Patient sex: M
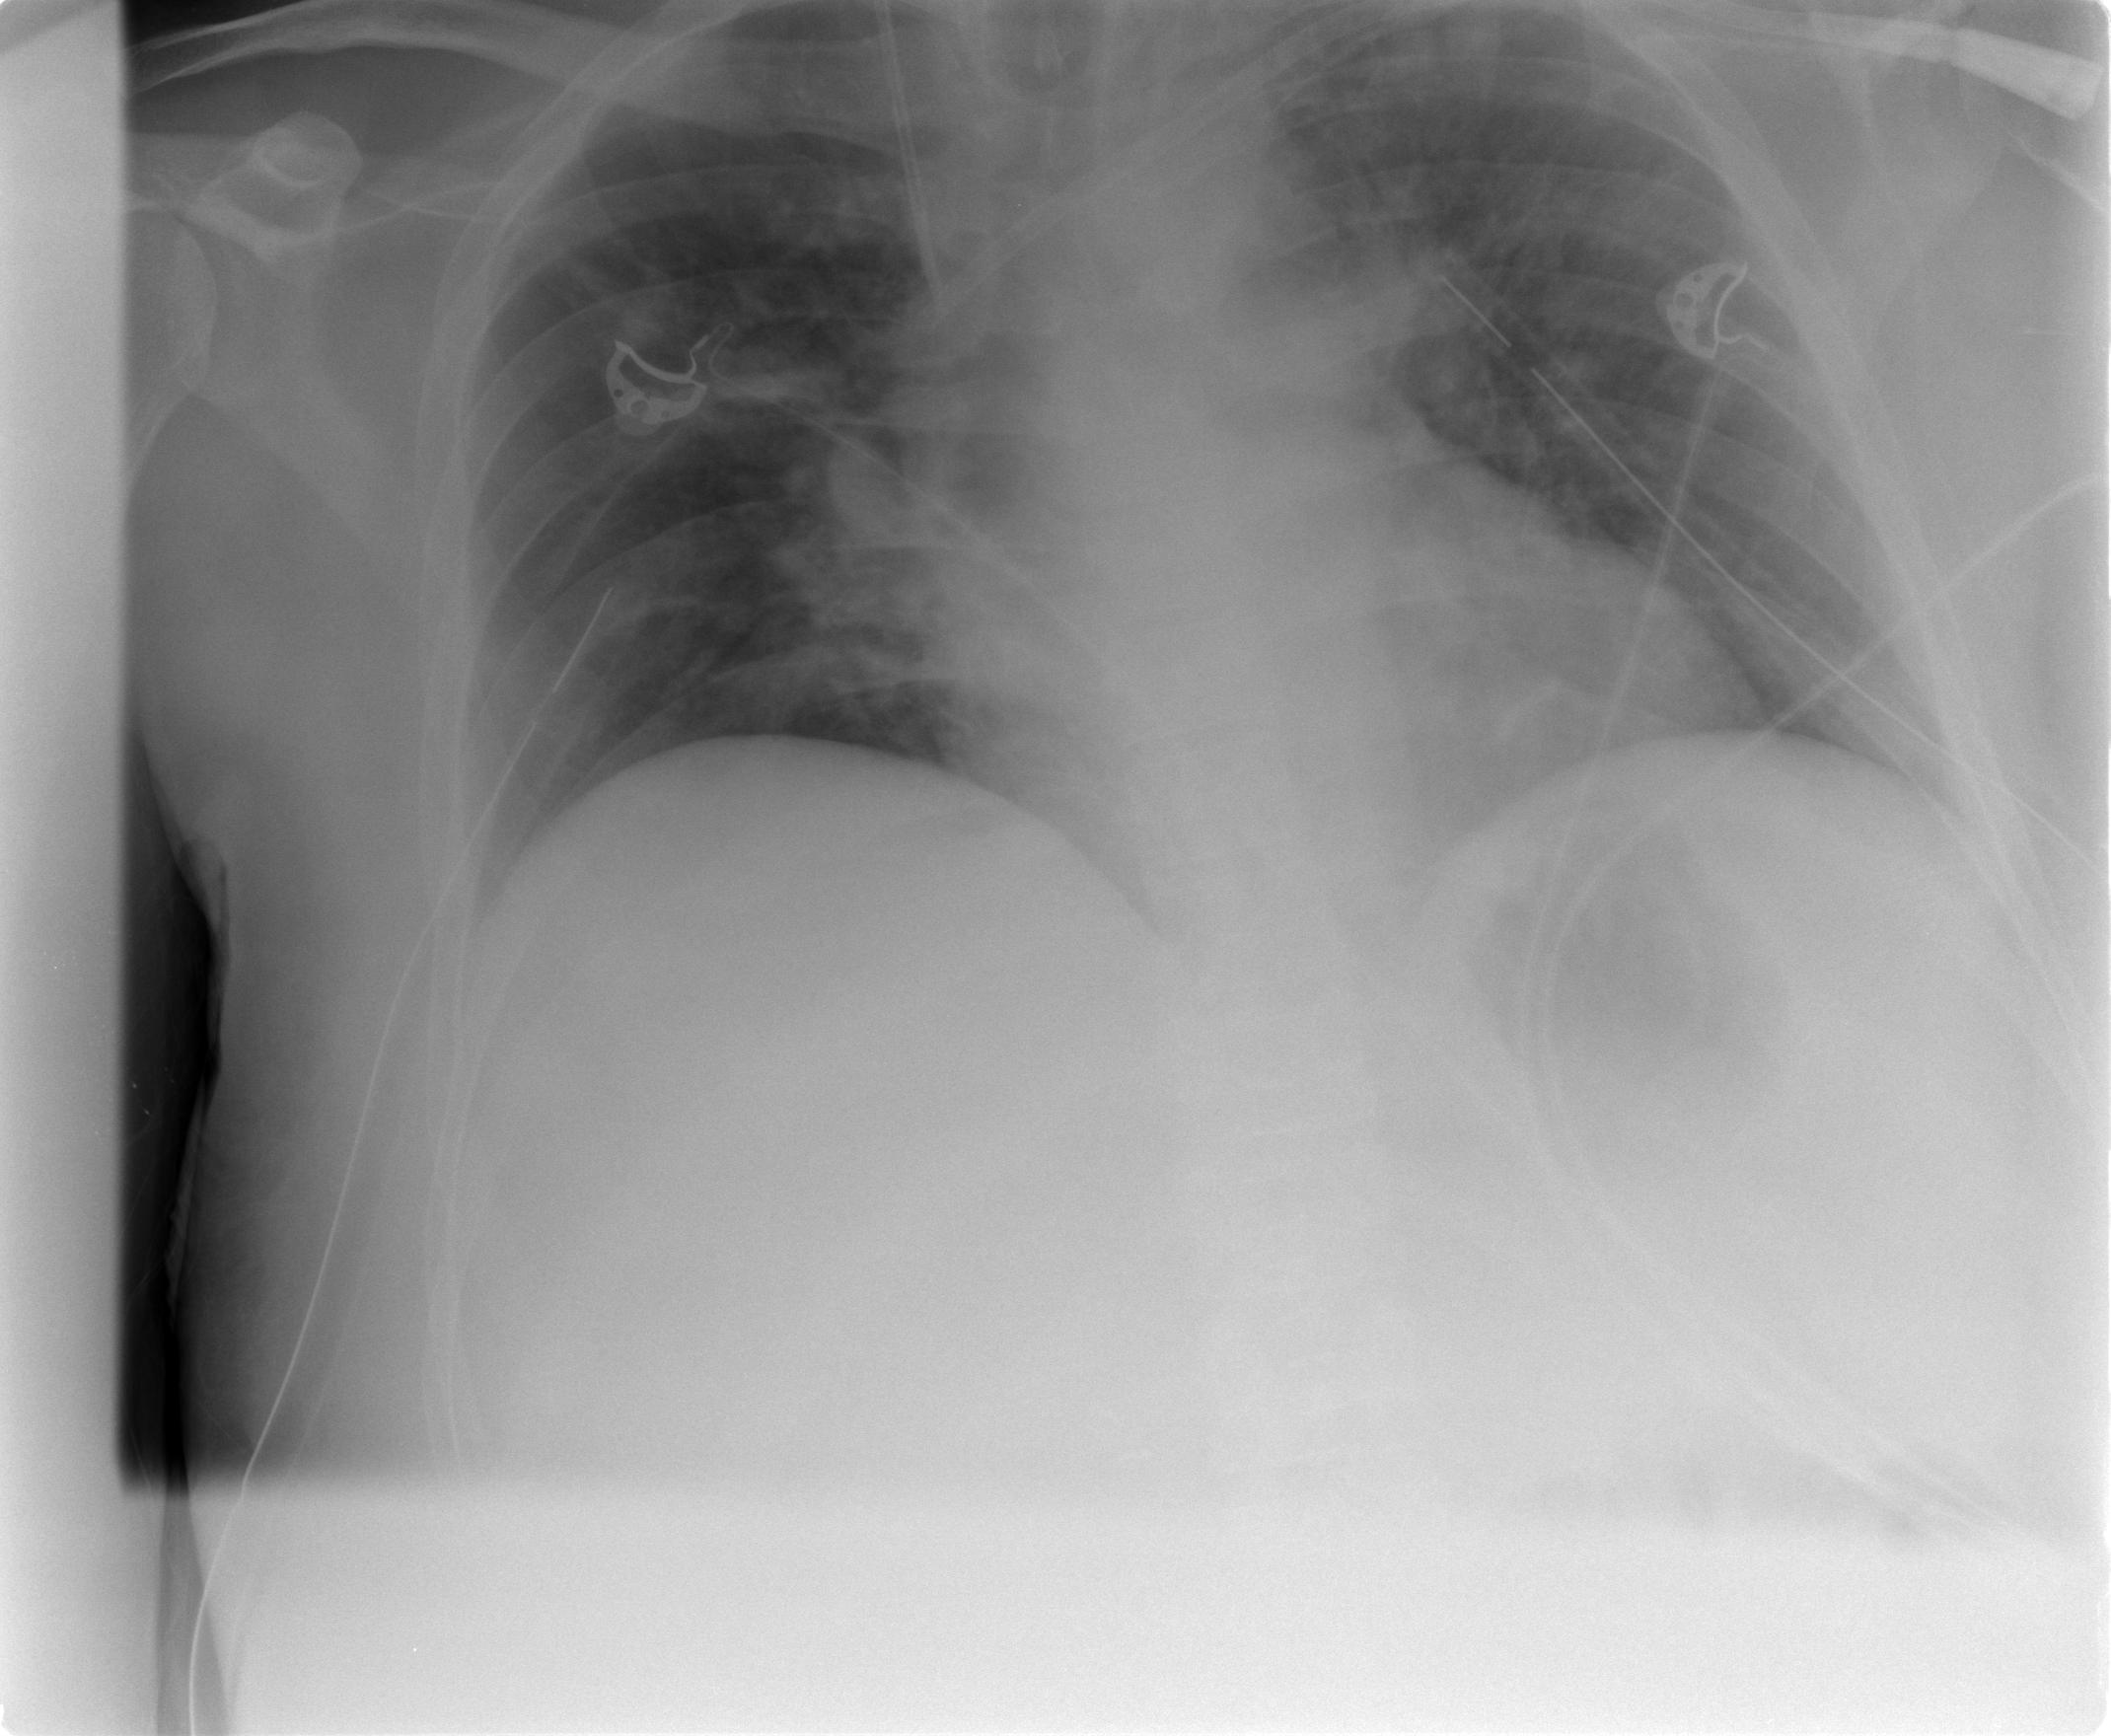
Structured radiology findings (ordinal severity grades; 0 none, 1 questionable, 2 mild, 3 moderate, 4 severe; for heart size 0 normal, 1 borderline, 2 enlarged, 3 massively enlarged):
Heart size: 2
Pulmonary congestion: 2
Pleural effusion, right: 0
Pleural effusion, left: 0
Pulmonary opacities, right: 2
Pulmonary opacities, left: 2
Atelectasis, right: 2
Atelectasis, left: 2